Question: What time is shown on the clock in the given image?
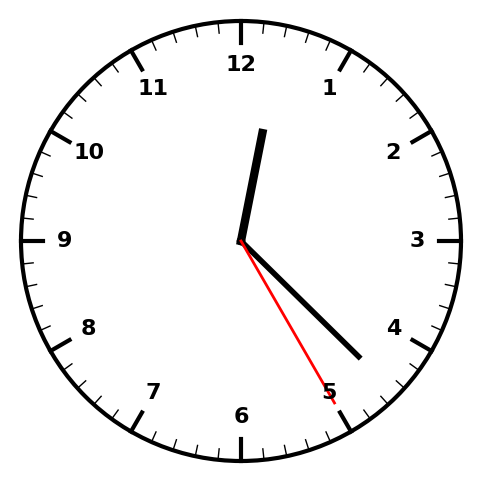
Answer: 12:22:25